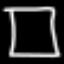
Label: square